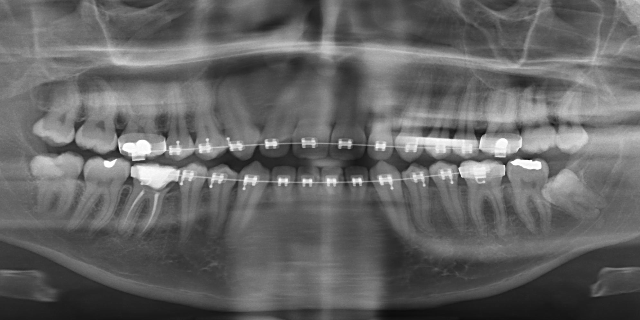
adult